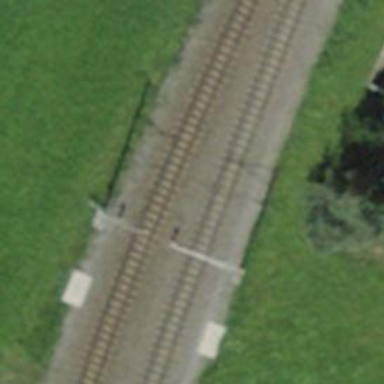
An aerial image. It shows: Railway signal.